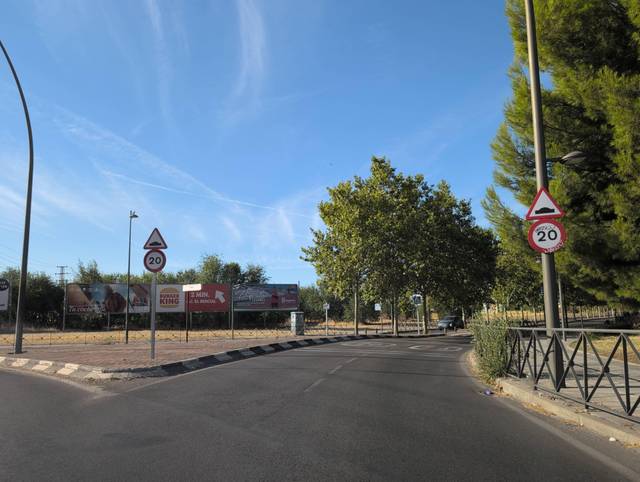
Region: Spain
Coordinates: 40.334, -3.737